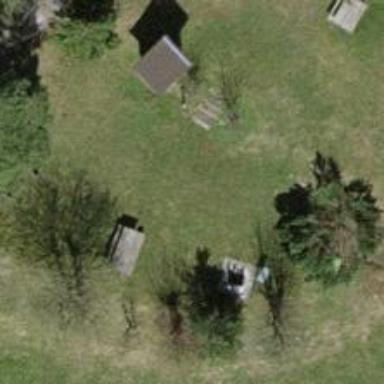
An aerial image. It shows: Playground area for leisure activities on the land.